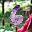
Label: 6